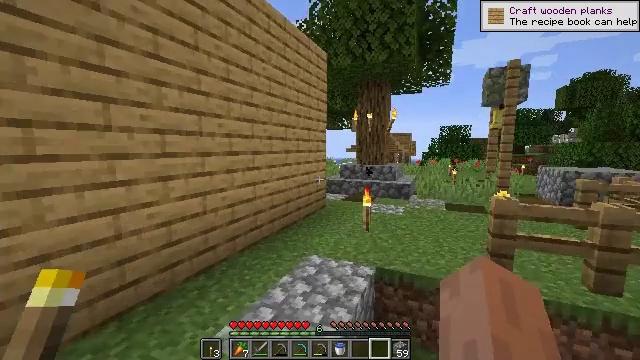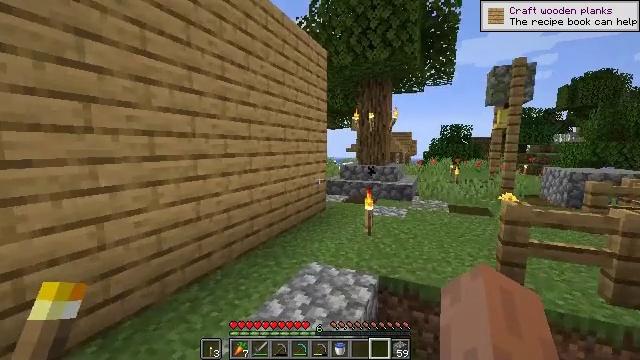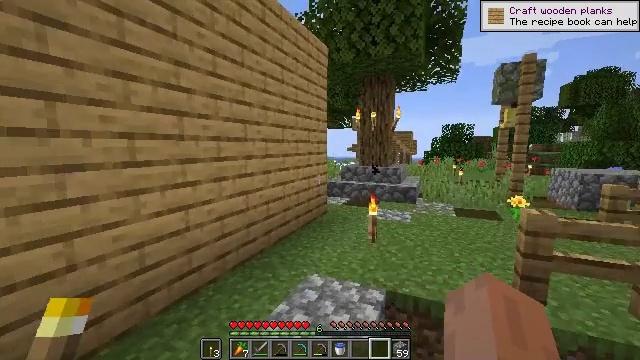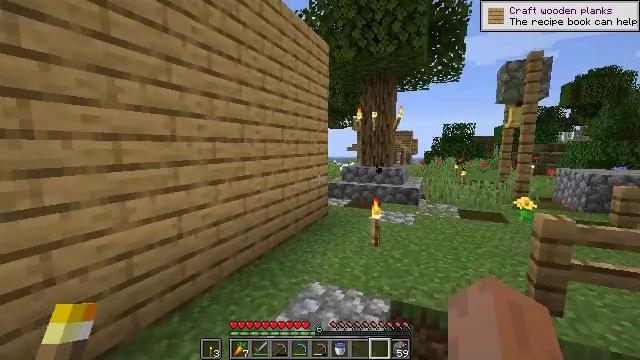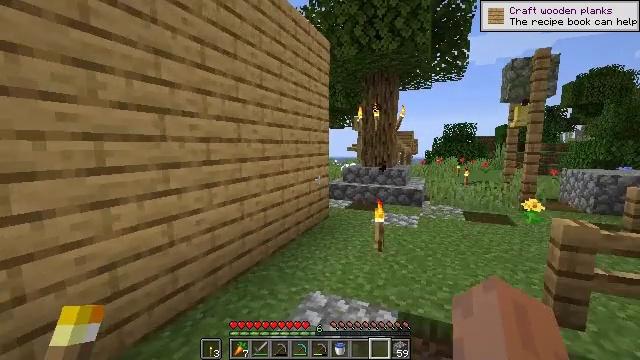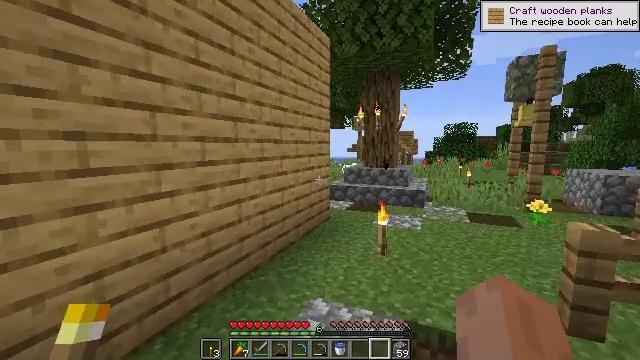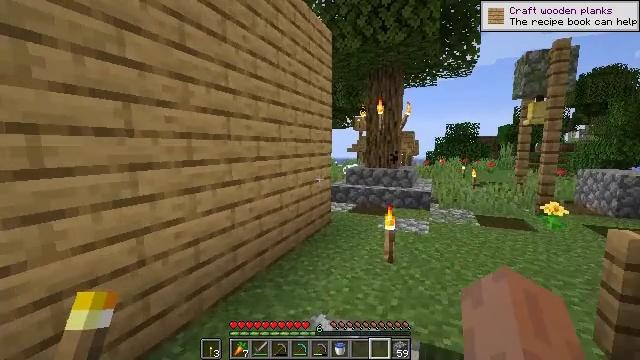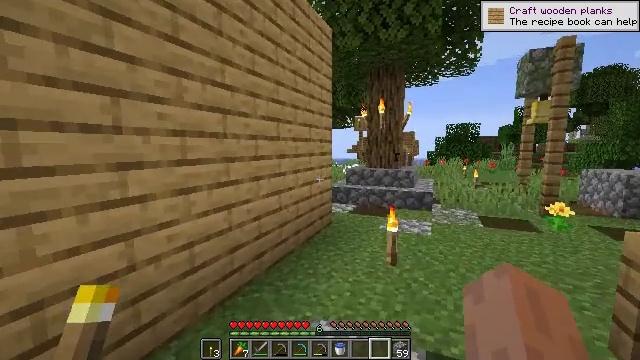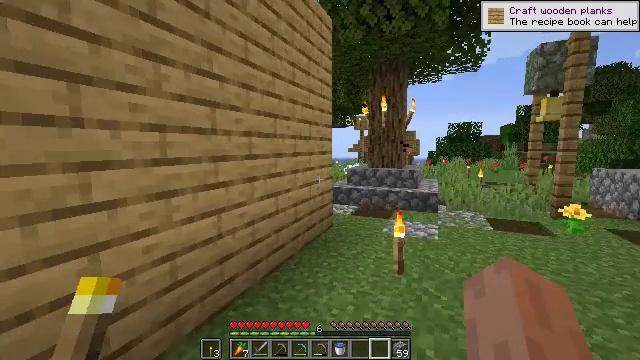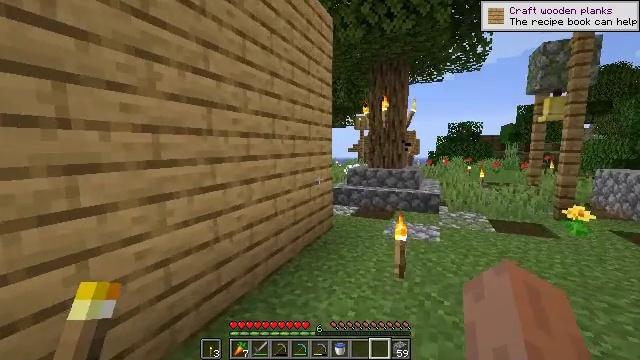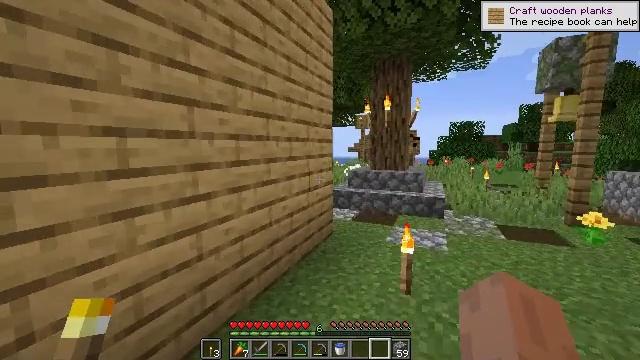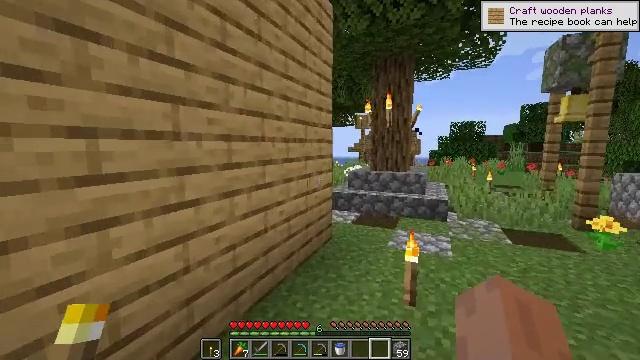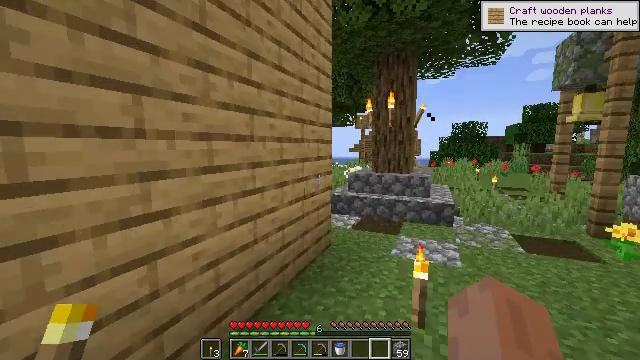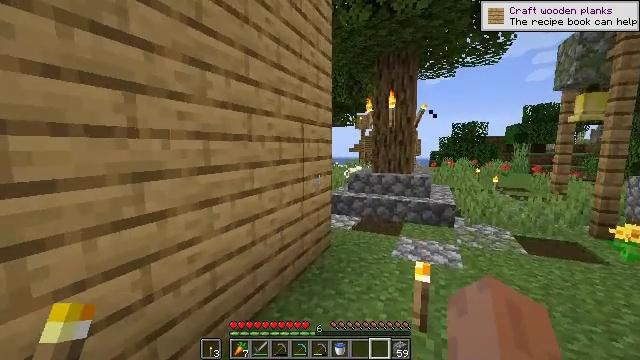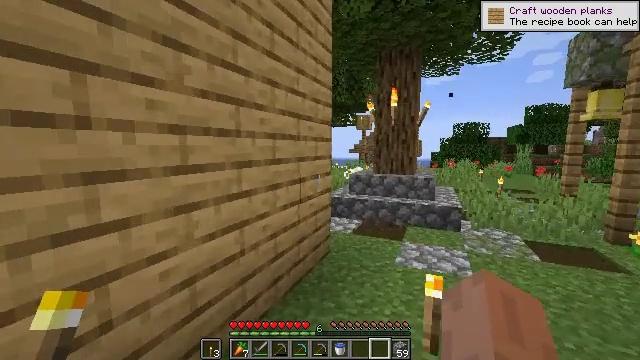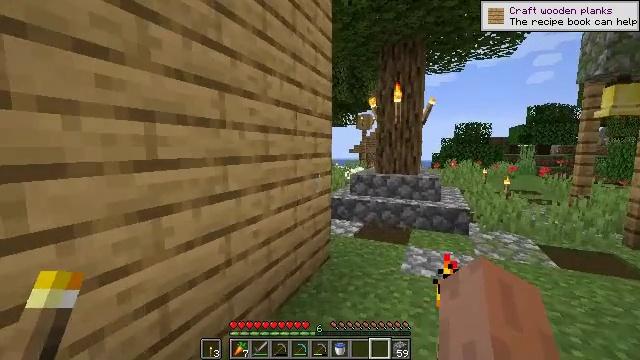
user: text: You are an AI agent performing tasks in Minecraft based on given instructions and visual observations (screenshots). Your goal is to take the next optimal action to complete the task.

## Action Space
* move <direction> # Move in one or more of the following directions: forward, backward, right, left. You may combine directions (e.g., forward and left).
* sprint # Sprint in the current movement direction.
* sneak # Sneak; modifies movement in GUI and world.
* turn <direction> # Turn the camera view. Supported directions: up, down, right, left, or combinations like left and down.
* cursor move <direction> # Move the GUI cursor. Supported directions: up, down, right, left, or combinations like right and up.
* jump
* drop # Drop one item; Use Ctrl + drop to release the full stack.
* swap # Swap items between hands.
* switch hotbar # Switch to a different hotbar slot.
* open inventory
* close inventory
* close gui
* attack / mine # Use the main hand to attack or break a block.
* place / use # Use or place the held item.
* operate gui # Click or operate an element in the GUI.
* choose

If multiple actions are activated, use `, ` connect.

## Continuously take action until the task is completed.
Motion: motion action
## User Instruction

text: Craft a diamond sword with diamonds and a stick.
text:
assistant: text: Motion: move forward
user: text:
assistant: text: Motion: move forward
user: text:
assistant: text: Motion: move forward
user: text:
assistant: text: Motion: move forward
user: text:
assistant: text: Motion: move forward
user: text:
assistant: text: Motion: move forward
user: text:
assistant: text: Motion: move forward
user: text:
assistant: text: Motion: move forward
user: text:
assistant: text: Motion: move forward
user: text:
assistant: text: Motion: move forward
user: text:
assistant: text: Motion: move forward
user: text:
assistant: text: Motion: move forward
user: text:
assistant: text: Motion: move forward
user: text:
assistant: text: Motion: move forward
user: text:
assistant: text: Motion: move forward
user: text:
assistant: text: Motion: move forward
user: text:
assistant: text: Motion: move forward, turn right
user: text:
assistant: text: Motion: move forward, turn right
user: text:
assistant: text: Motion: move forward, turn right
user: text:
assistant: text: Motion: move forward, turn right
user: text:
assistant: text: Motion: move forward
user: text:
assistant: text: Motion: move forward
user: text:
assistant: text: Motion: move forward
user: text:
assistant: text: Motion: move forward, turn right
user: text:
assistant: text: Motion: move forward, turn right
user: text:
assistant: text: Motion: move forward, turn right
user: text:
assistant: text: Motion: move forward, turn right
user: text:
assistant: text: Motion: move forward, turn right
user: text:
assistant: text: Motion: move forward, turn right
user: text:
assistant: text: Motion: move forward, turn right